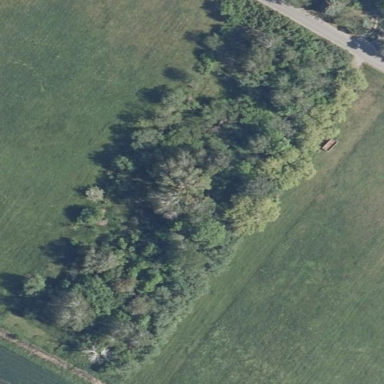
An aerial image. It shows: Forest area.